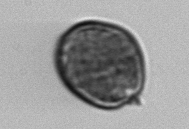
Label: Prorocentrum